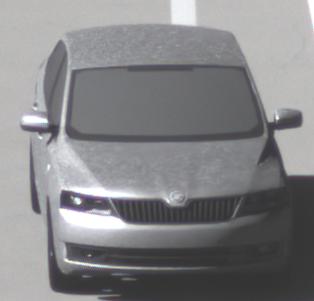
Make: Skoda
Model: Rapid
Detailed model: Rapid 1.2 Active Limousine
Model produced from: 2012/10
Model produced until: 2015/04
Doors: 5
Color: white
Road condition: dry road
Daytime: morning or afternoon
Contrast: high contrast